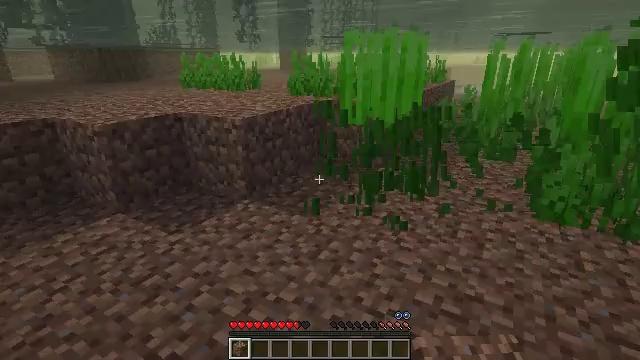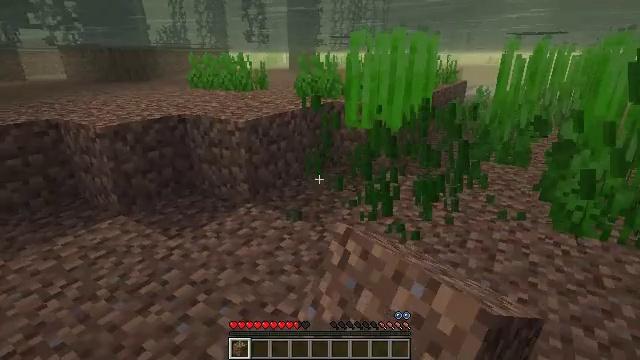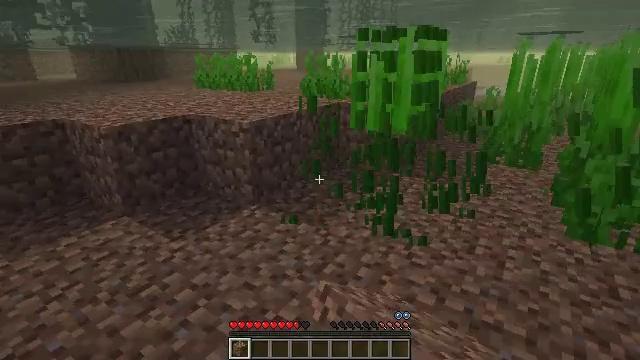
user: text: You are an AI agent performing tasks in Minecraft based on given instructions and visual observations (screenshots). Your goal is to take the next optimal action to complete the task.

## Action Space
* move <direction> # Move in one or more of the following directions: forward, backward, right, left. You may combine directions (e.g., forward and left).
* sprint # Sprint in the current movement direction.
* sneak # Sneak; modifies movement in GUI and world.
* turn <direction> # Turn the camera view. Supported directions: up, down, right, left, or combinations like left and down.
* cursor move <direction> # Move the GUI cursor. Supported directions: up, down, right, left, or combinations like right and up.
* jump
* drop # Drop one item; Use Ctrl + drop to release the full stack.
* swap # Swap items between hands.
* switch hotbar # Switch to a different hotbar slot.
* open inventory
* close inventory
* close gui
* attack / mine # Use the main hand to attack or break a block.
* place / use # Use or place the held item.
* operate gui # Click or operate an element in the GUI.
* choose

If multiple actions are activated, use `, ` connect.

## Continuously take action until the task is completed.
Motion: motion action
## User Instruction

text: Attack the underwater area to get tall seagrass.
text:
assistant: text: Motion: move forward, turn left, attack / mine
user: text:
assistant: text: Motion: move forward, turn left, attack / mine
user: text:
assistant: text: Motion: attack / mine